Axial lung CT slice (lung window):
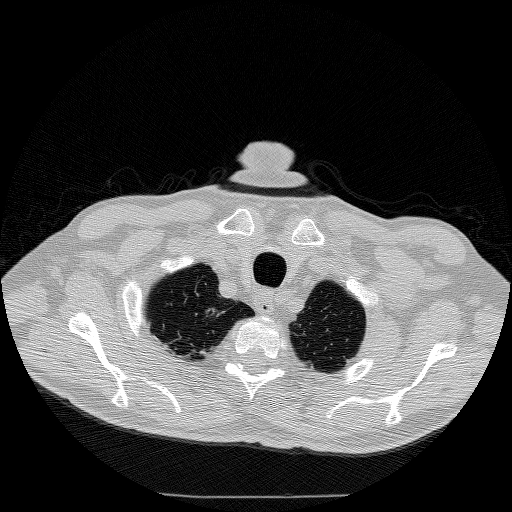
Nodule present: no